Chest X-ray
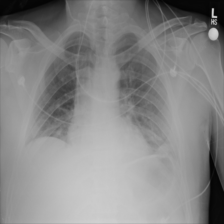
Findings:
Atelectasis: negative
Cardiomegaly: negative
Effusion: negative
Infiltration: negative
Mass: negative
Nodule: negative
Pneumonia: negative
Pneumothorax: negative
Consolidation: negative
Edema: negative
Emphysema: negative
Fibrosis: negative
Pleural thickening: negative
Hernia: negative